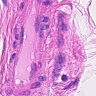
Metastatic tissue present: no